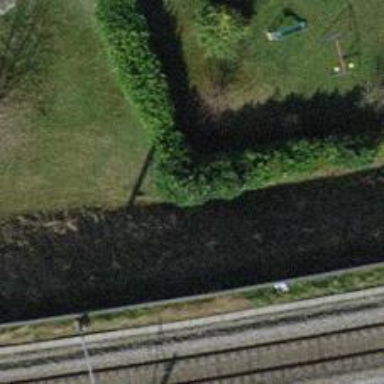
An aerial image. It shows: Hedge acting as barrier.